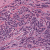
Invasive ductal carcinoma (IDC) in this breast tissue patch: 1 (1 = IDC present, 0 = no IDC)